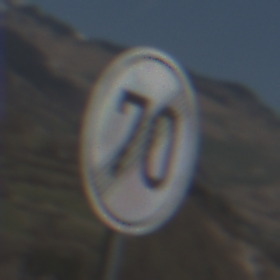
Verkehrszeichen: EndeGeschwindigkeit70
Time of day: MorningAfternoon
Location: Outdoor (Nature)
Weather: PartlyCloudy
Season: NotSpecified
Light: Natural